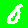
Digit: 0